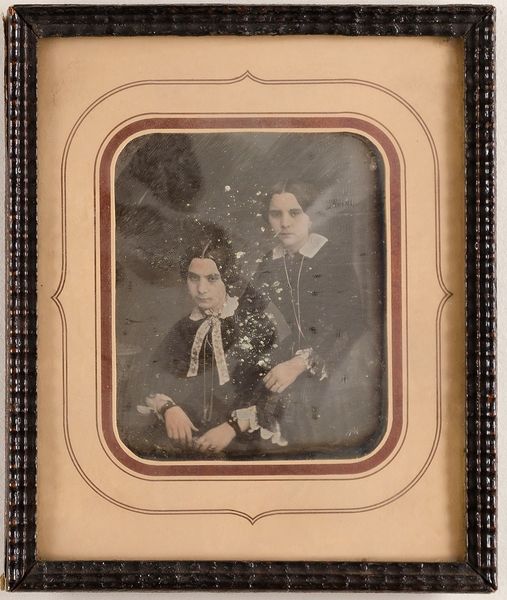
Titel: Corina und Amalia Schutte
Standort: Hamburg
Institution: Museum für Kunst und Gewerbe Hamburg
Schlagwörter: frau, portrait, figur, schwestern, foto, fotografie, photographie, doppelbildnis, doppelportrait, schwester, photo, gerahmt, lichtbild, daguerreotypie, bildwerke, angewandte und bildende kunst, hessische systematik, porträt, mädchen, porträtfotografie, porträtphotographie, hüftbild, doppelporträt